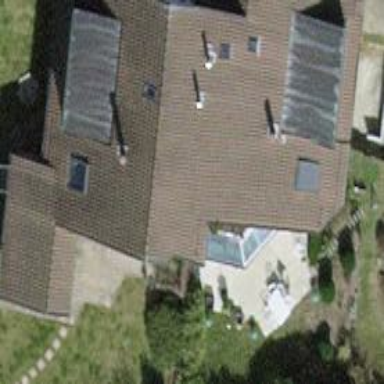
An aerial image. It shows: Building with tile roof.